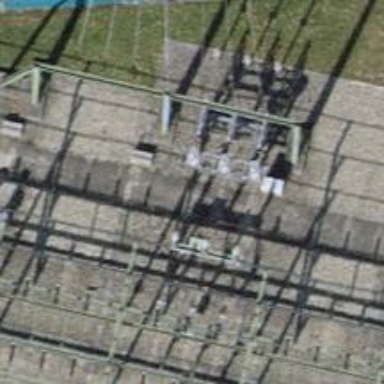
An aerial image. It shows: Bay for power lines.